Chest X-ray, AP view. Patient: 24 years old, sex M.
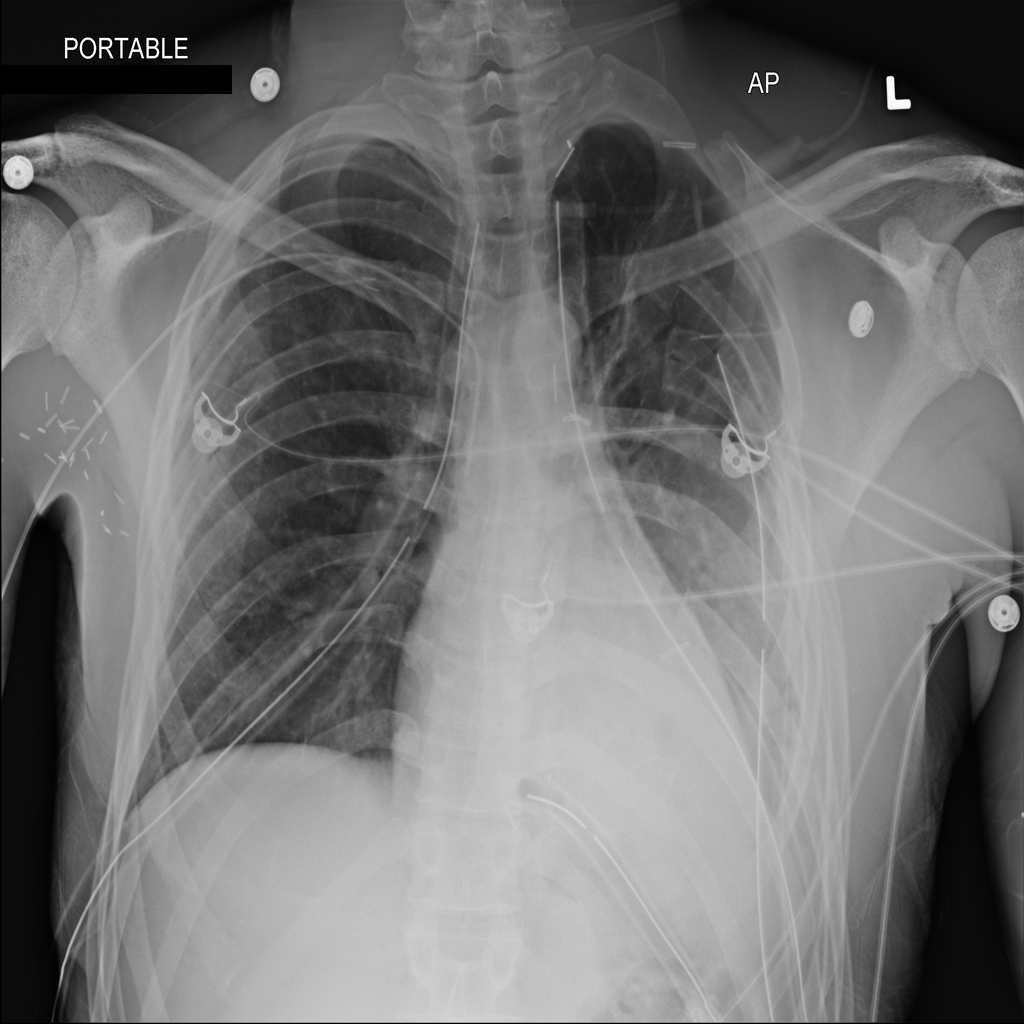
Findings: Effusion, Infiltration